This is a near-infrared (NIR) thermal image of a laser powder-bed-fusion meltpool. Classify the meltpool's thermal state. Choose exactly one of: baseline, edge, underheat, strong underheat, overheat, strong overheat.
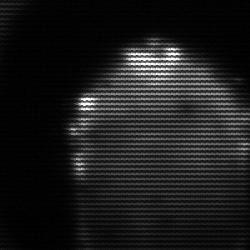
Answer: edge